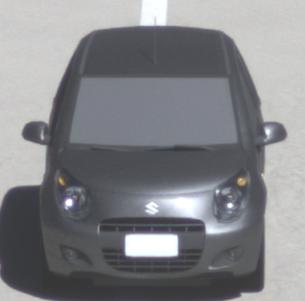
Make: Suzuki
Model: Alto 1.0
Detailed model: Alto (V)
Model produced from: 2011/02
Model produced until: 2011/03
Doors: 5
Color: gray
Road condition: dry road
Daytime: midday
Contrast: high contrast